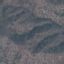
Label: HerbaceousVegetation